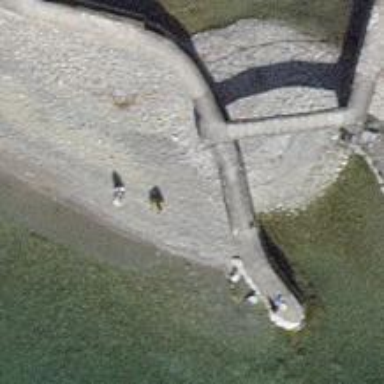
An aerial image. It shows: Man-made pier.